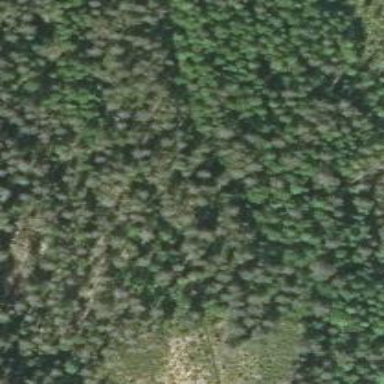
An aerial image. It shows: Needle-leaved woodland.